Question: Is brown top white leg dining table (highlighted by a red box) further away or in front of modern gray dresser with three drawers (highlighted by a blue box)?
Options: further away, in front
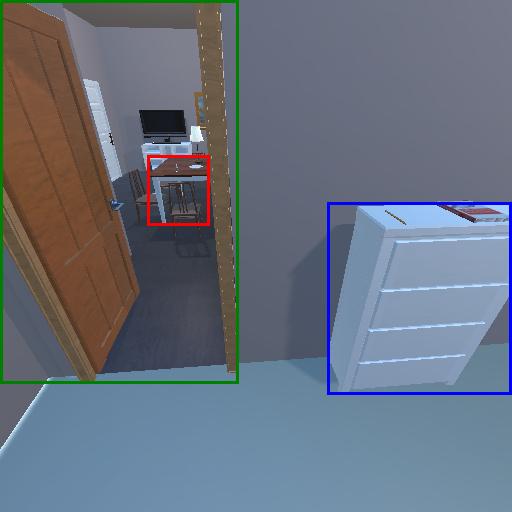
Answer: further away